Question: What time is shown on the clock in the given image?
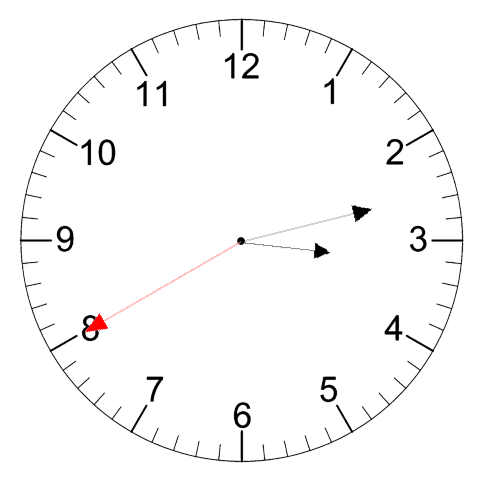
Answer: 03:12:40